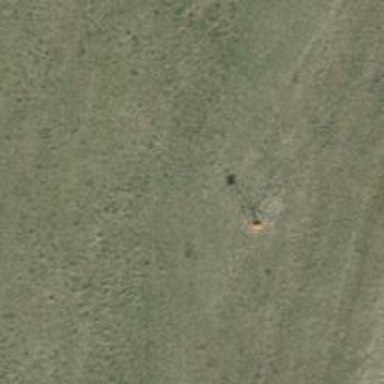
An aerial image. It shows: Pipeline marker.